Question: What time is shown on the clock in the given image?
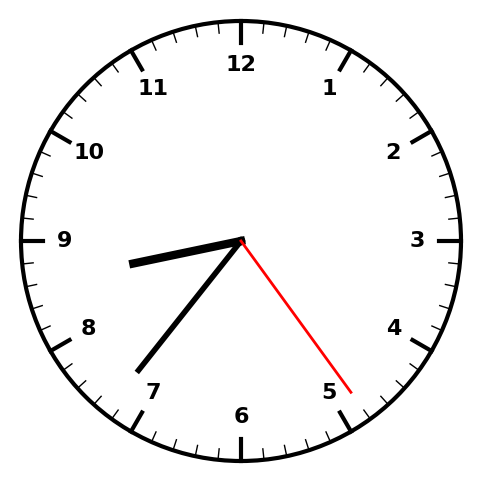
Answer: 08:36:24